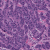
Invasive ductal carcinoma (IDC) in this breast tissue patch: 1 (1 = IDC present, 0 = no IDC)